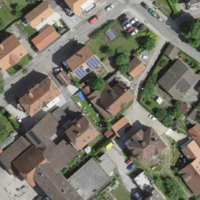
EUNIS habitat code: 54
Species observed at this site:
Aruncus dioicus